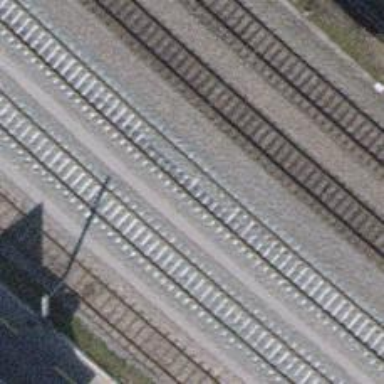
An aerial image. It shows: Siding railway line with electrified contact line for the trains.